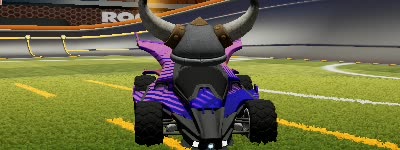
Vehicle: aftershock